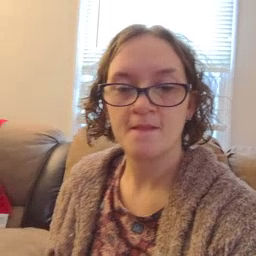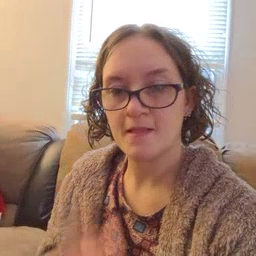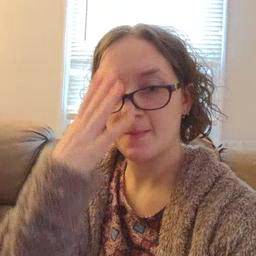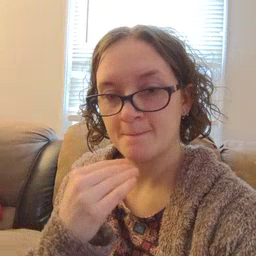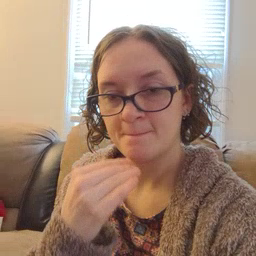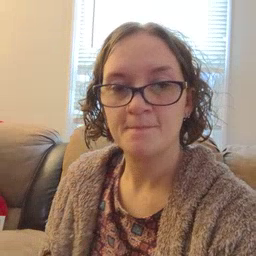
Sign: sleep